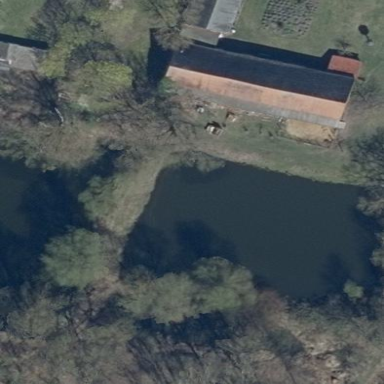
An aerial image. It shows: Pond with natural water.